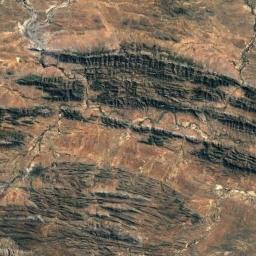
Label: mountain